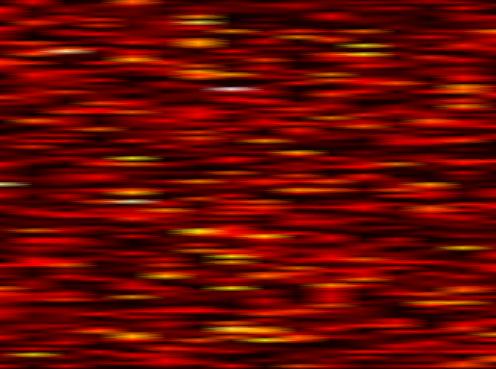
Label: FOFDM